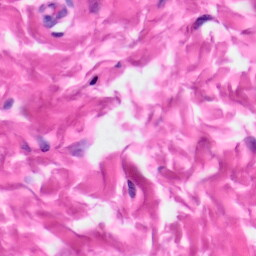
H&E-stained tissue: Skin